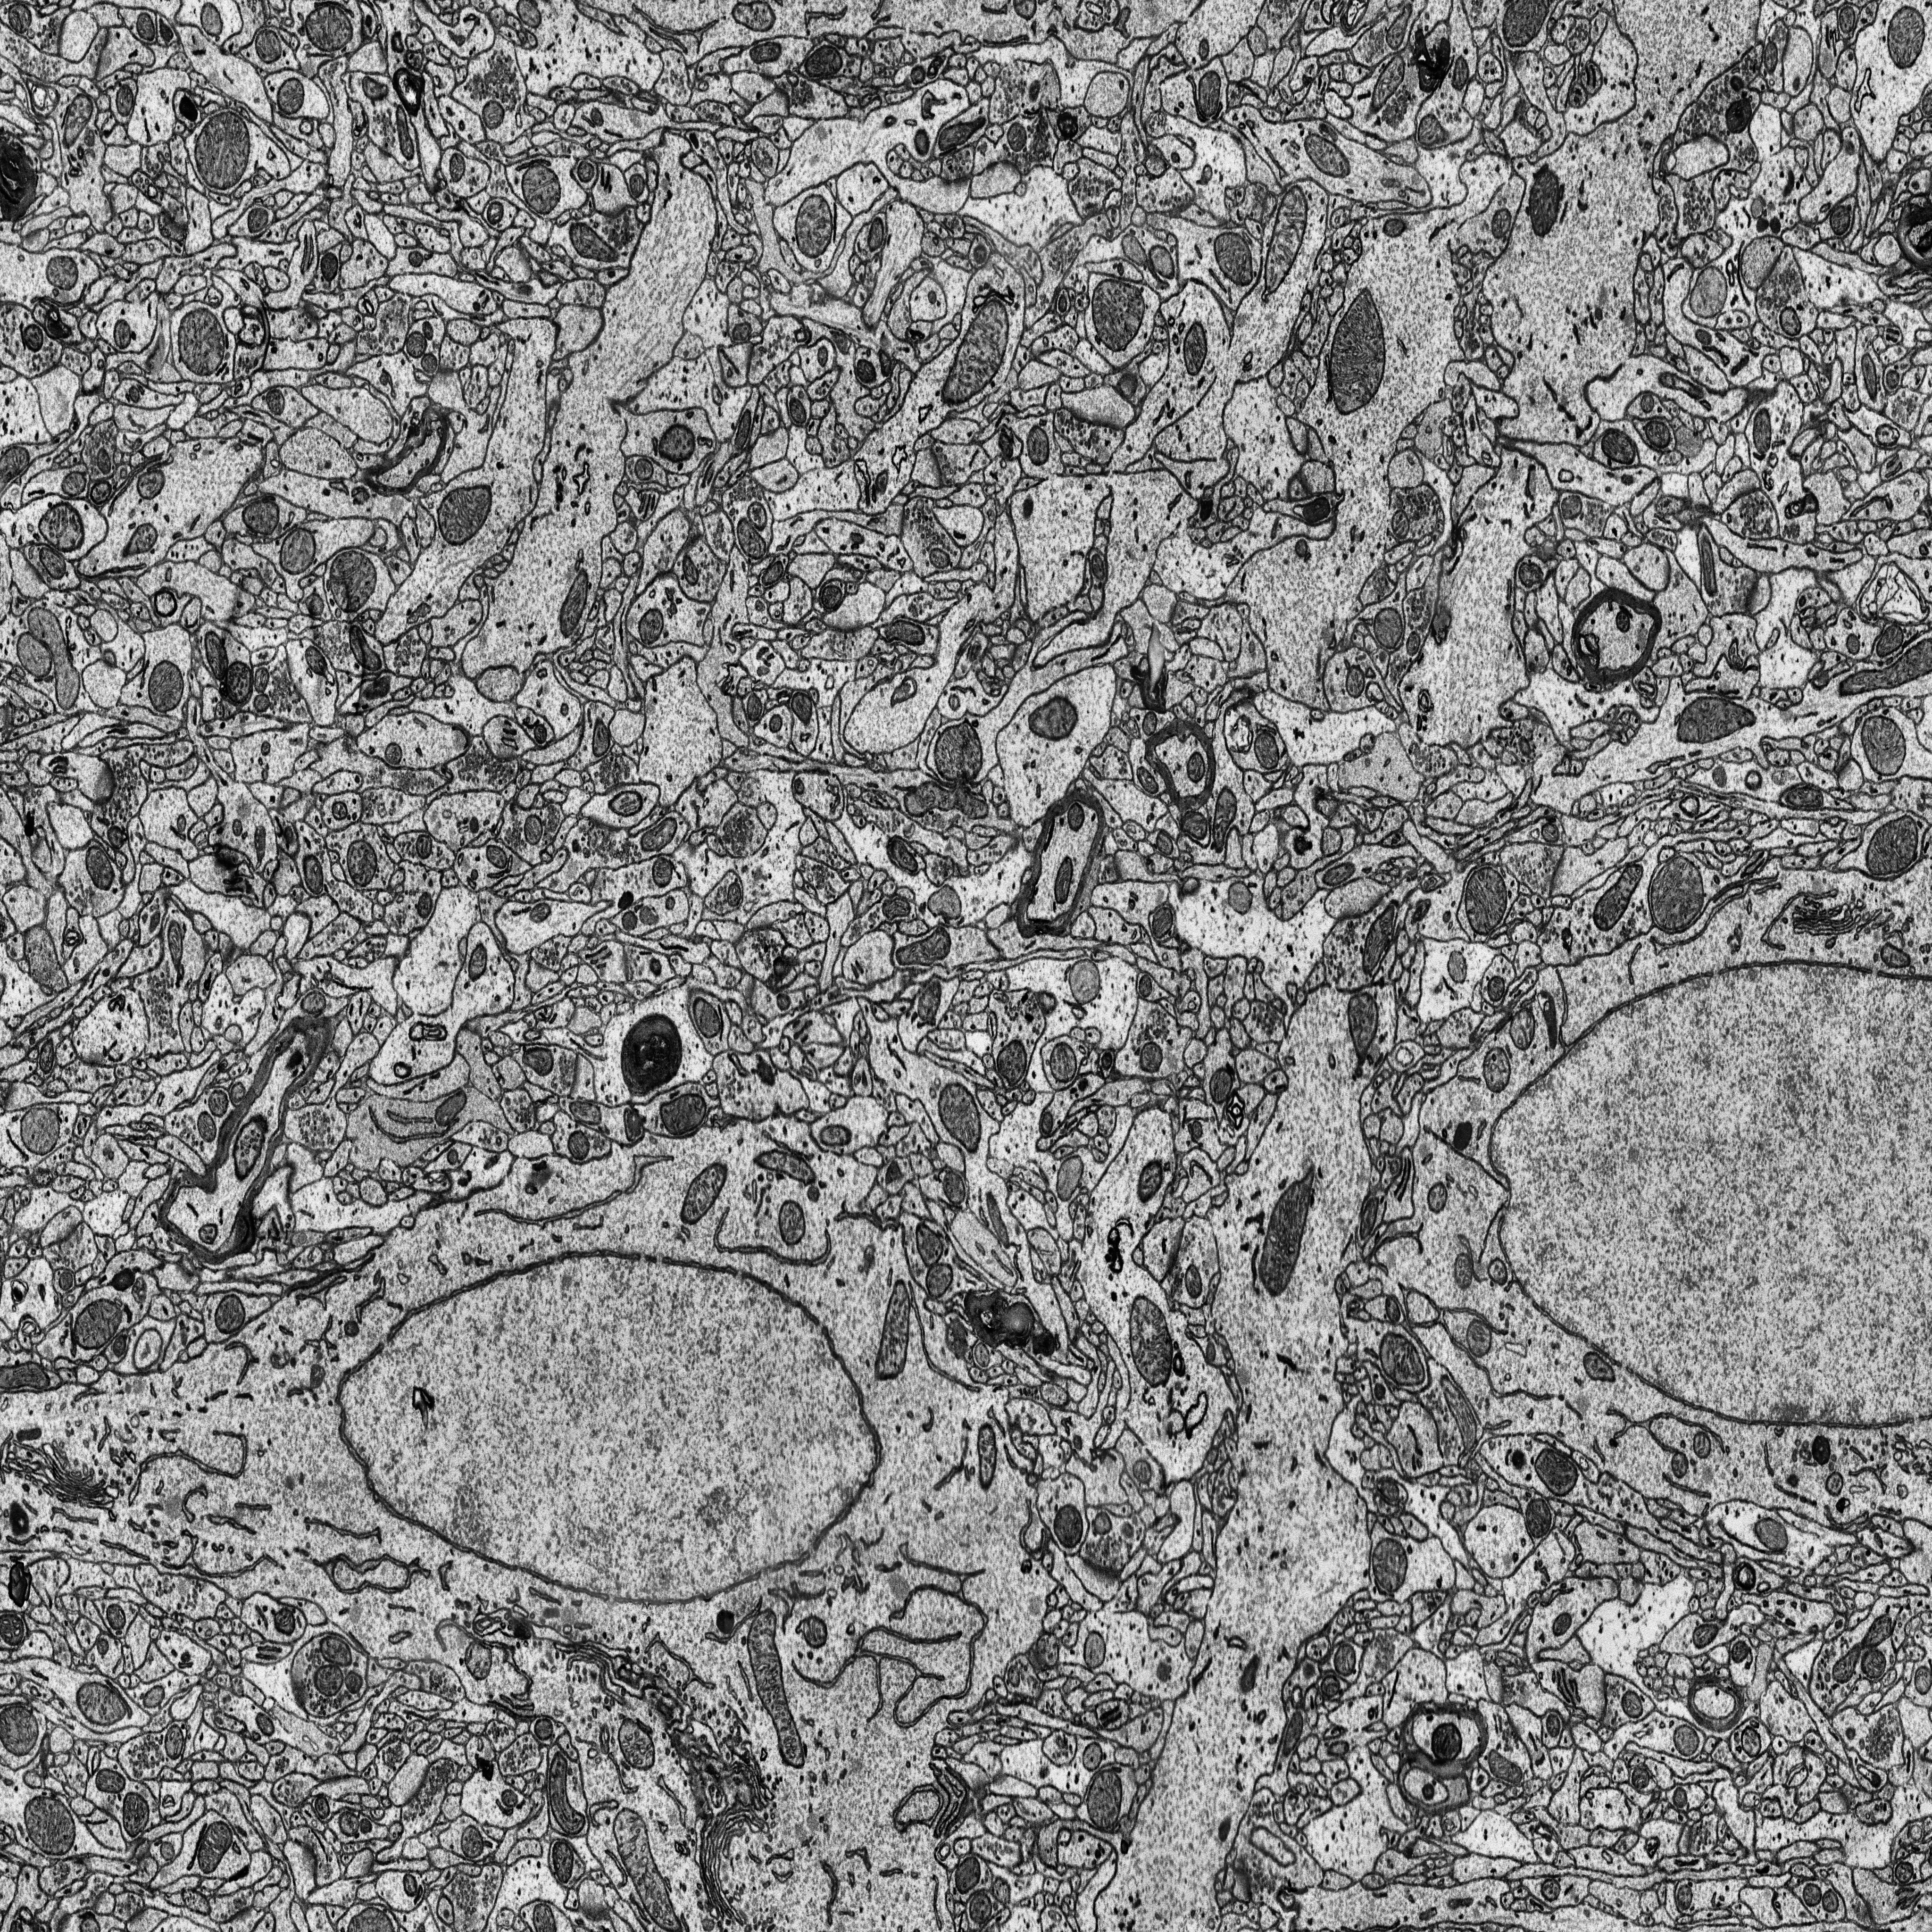
Electron microscopy slice of rat cortex tissue
Slice depth (z): 217
Mitochondria instances in slice: 366